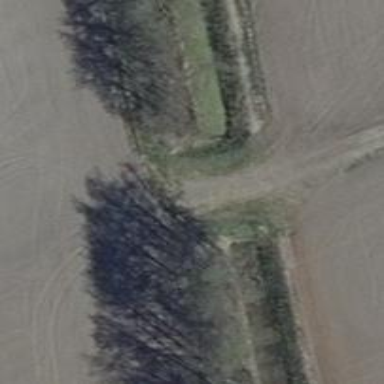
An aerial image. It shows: Row of deciduous broadleaved trees.